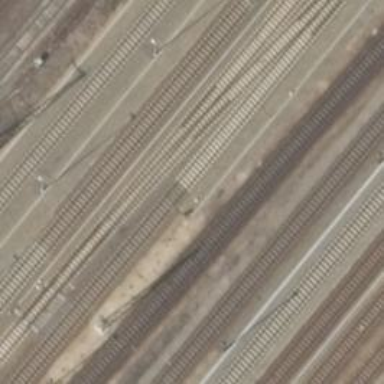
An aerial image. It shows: Railway signal.